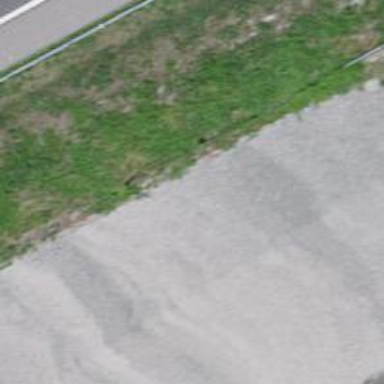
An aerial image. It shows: Track with grade2 tracktype.